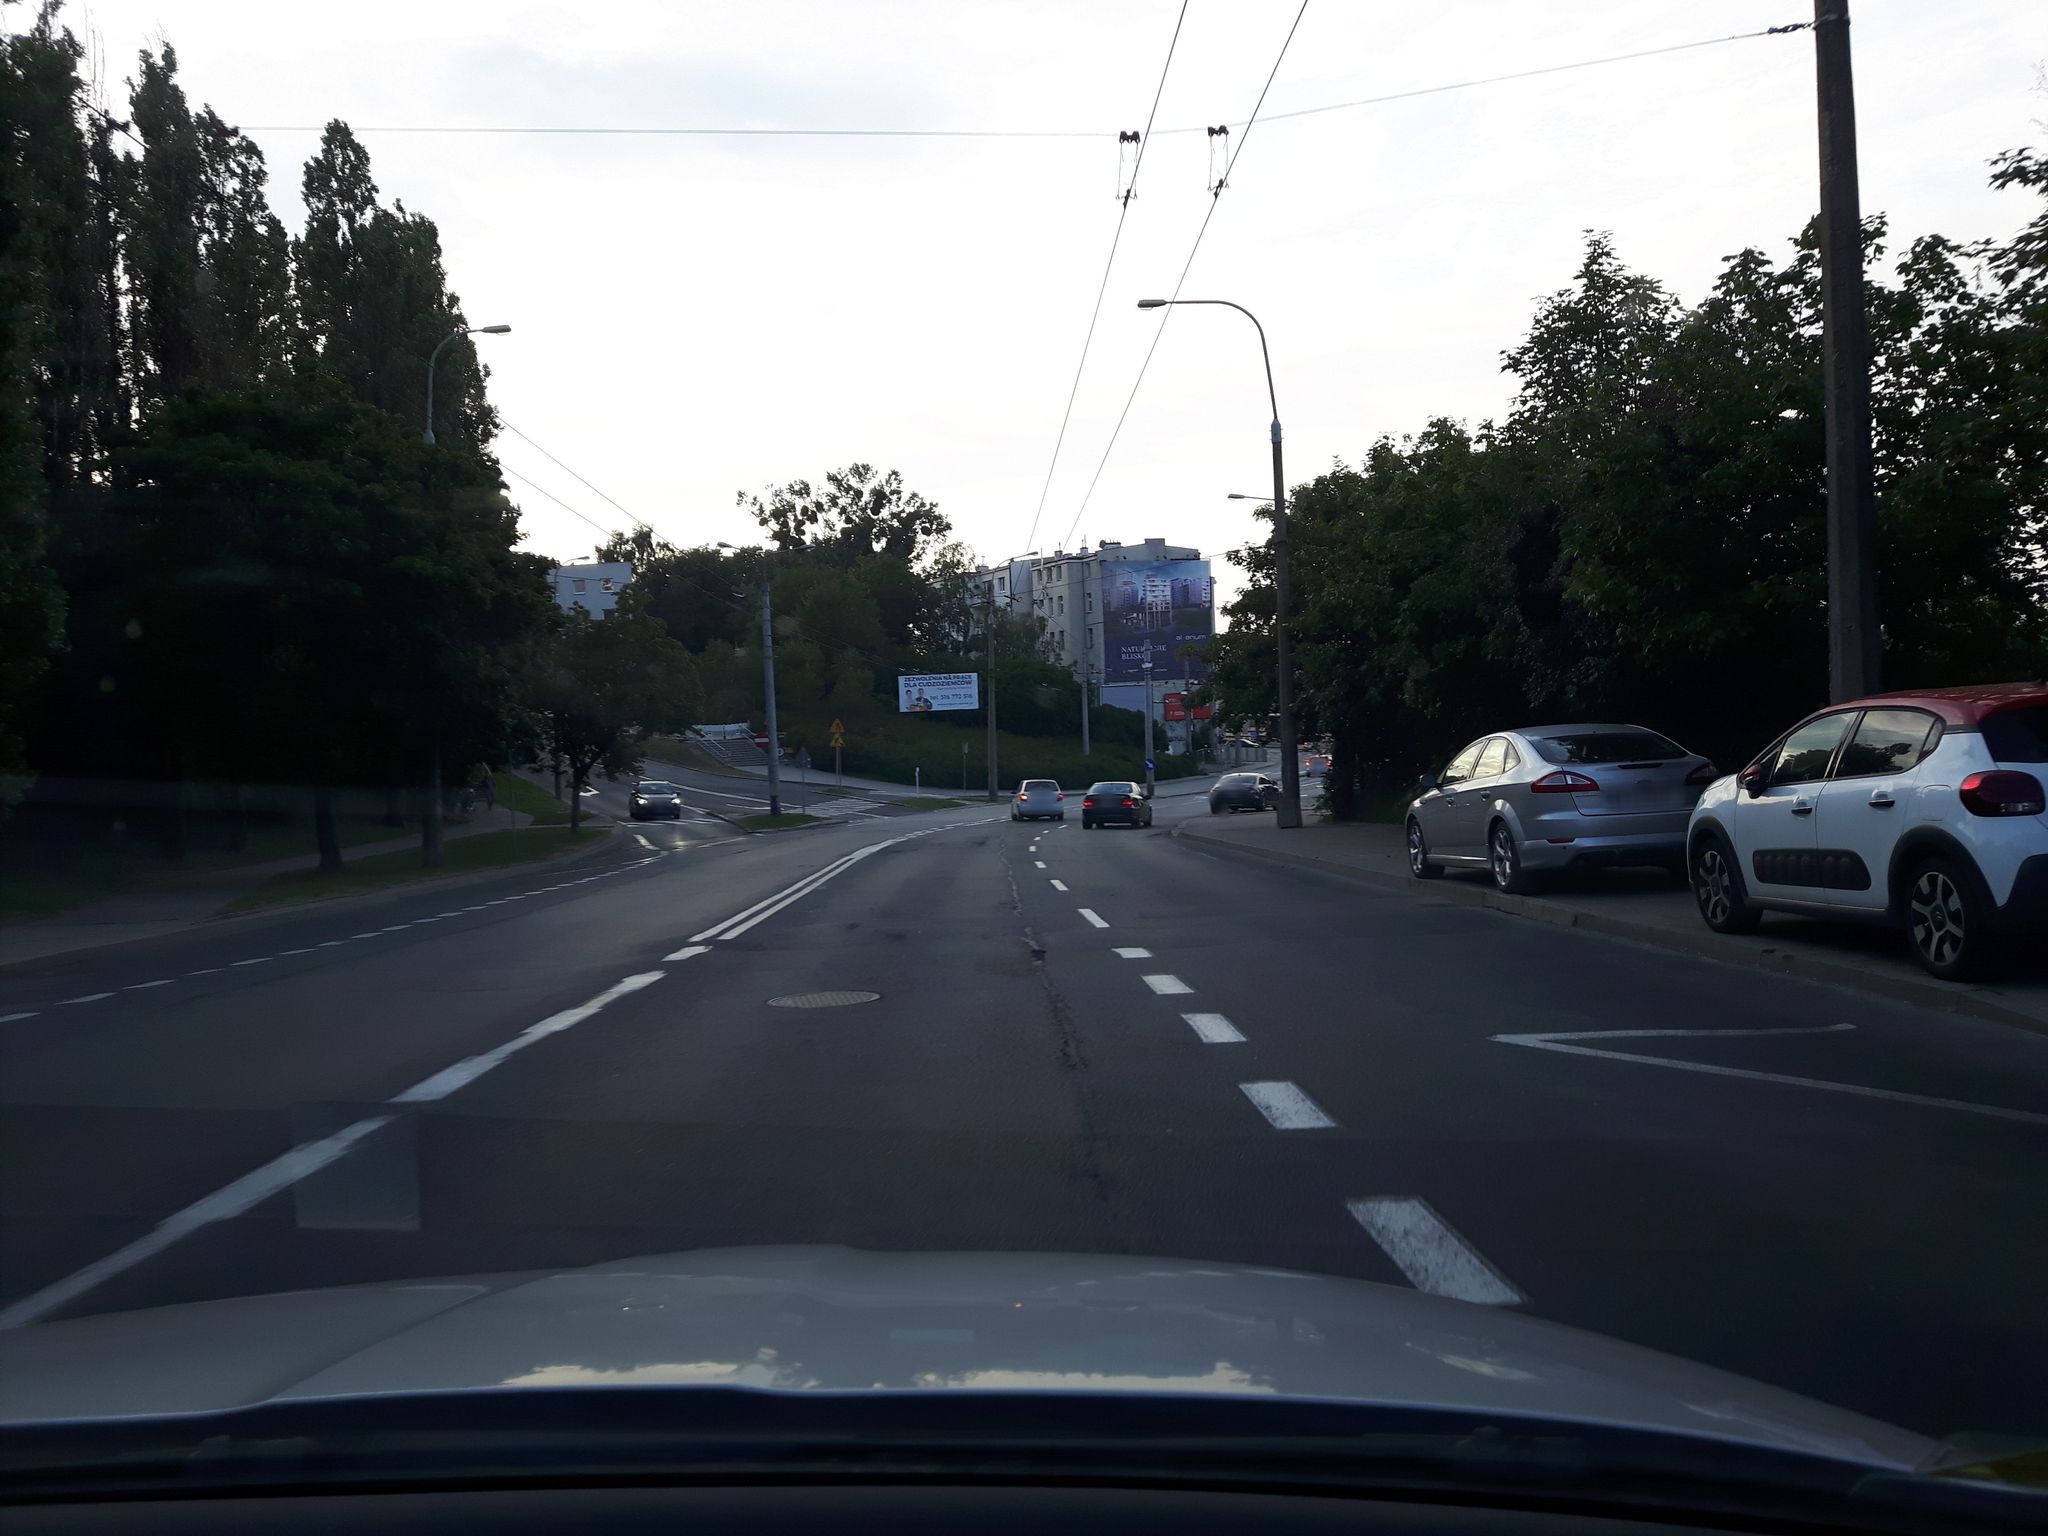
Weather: clear
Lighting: day
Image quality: good
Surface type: driving surface
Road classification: bus_stop
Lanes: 2
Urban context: urban centre
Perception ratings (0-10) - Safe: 3.01, Lively: 7.5, Beautiful: 6.28, Boring: 2.07, Depressing: 1.93, Wealthy: 2.92